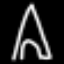
Label: The Eiffel Tower